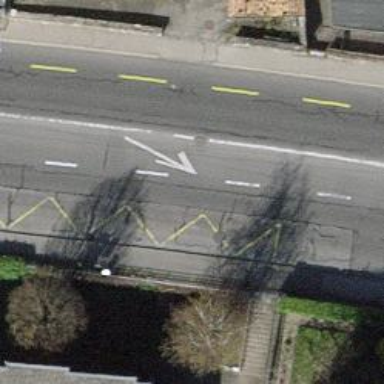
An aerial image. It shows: Primary road with asphalt surface. There are sidewalks on both sides and designated cycle lanes on each side.